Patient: sex F, age 46
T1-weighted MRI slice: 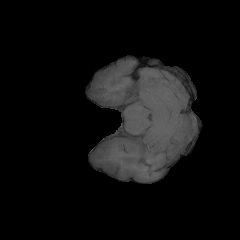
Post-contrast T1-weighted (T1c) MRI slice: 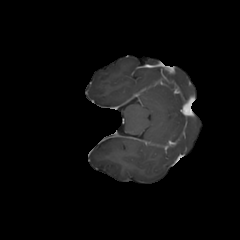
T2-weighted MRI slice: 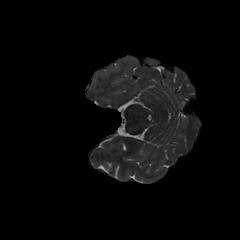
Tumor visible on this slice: no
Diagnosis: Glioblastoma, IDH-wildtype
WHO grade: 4